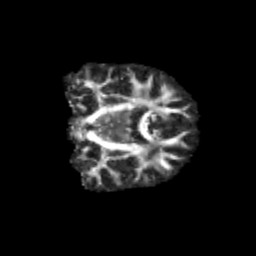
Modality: FA
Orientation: coronal
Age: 13
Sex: male
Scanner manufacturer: siemens
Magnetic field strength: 3 T
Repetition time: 3.8 s
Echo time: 0.07 s